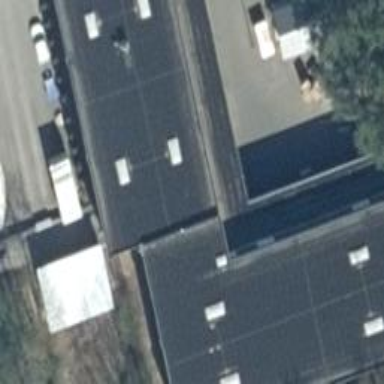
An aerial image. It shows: Industrial building.